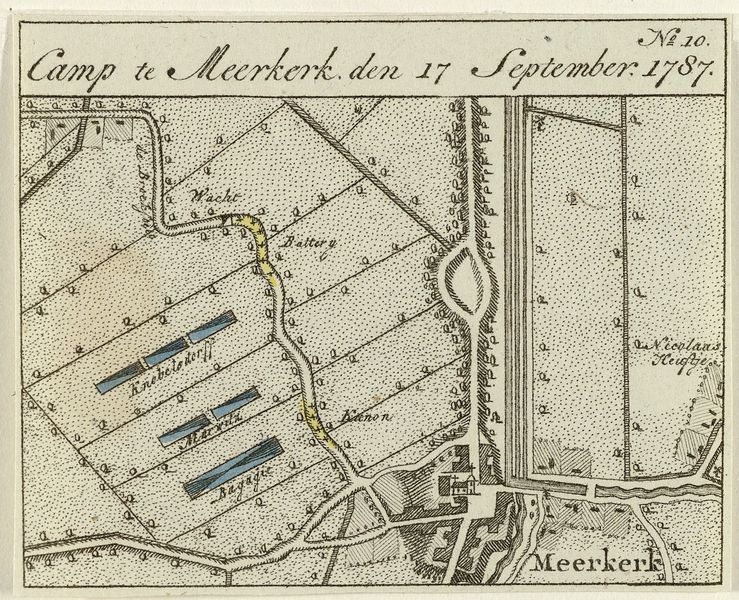
Titel: Kampement van de Pruisen te Meerkerk
Standort: Amsterdam
Institution: Rijksmuseum
Schlagwörter: mappe